Field crop: maize
Growth stage: 1
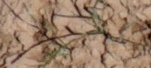
Species: lolium